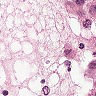
Metastatic tissue present: yes